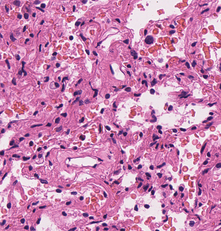
Tumor epithelial tissue: no
Tumor-associated stroma tissue: no
Normal tissue: yes